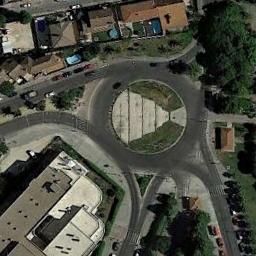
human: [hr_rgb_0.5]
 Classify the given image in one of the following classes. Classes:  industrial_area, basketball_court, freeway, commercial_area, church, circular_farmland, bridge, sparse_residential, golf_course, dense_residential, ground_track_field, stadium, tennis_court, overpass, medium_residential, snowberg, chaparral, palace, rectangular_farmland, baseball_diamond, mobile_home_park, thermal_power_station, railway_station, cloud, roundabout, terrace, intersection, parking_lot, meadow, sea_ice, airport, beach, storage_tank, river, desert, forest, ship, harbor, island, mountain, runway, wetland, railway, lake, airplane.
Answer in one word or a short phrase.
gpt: roundabout